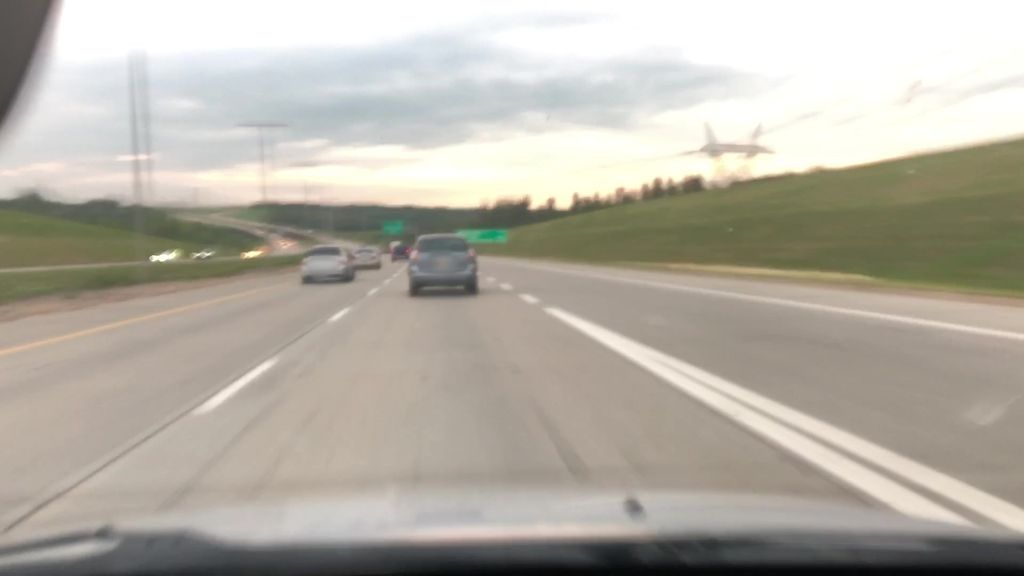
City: edmonton